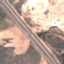
Land use / land cover class: Highway